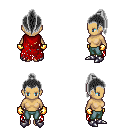
a pixel art fantasy rpg character, female body template, human, tanned skin, red tattered cape, teal pants, gray long topknot hairstyle, gold gloves, metal boots, four views (front, back, left, right), 2x2 character sprite sheet, small pixel art, hard edges, no anti-aliasing